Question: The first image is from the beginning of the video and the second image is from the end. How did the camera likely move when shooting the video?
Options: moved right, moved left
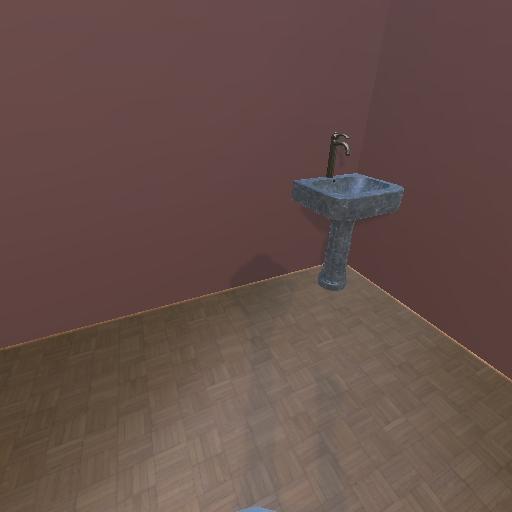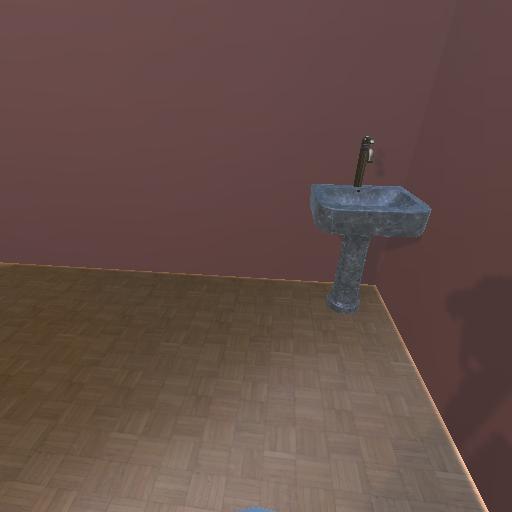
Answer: moved right